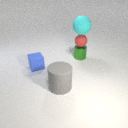
large cyan rubber sphere above small green metal cylinder